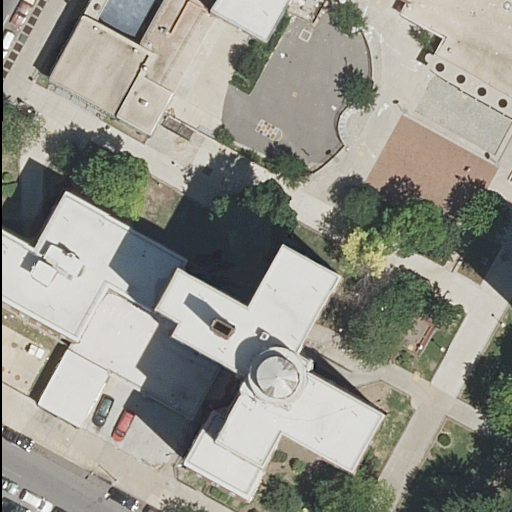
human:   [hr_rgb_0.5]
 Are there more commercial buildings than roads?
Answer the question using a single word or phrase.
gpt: no

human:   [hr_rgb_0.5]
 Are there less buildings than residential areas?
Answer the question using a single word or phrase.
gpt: no

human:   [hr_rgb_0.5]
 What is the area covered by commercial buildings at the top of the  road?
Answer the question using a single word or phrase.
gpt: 0m2

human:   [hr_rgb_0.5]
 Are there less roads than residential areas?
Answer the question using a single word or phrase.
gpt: no

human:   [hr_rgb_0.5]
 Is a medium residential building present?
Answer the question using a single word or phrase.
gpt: yes

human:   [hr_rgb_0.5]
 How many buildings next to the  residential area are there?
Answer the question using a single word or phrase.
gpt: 2

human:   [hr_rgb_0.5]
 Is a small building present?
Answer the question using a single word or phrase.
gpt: no

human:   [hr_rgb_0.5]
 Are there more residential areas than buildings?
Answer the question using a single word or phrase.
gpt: no

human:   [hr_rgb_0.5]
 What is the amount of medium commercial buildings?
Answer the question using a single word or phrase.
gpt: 0

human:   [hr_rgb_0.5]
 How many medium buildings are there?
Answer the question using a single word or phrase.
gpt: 1

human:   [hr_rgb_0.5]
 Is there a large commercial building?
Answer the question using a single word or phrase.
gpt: no

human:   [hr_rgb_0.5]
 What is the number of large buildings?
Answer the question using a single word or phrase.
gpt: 1

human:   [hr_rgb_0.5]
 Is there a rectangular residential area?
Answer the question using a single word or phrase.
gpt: yes

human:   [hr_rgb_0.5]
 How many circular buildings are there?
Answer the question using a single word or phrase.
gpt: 0

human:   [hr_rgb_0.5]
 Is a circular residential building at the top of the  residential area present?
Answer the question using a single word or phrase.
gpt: no

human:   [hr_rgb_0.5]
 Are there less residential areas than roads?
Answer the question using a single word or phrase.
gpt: no

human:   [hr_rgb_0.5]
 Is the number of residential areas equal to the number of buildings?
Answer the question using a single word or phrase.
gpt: no

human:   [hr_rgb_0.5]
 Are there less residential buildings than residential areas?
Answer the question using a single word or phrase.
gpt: no

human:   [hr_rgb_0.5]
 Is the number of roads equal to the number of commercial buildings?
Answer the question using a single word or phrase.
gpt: no

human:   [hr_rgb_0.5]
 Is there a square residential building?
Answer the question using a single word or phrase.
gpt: no

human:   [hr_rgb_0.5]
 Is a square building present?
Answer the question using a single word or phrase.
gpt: no

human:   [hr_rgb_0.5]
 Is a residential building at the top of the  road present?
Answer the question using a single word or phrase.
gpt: yes

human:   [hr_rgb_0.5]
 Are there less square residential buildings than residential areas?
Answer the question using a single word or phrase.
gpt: yes

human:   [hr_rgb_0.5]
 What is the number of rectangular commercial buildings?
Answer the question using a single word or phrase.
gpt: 0

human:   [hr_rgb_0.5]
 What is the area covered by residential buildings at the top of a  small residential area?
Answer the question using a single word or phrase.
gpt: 0m2

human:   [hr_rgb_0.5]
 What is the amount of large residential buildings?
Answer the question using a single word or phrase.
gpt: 1

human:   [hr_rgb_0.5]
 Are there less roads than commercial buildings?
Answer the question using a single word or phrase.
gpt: no

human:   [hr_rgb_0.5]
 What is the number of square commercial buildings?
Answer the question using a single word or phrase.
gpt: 0

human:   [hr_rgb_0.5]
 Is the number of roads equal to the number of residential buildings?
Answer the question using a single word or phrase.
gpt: no

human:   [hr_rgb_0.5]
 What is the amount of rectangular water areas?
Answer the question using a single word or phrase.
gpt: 0

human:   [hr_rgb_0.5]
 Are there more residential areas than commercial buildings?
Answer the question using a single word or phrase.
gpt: yes

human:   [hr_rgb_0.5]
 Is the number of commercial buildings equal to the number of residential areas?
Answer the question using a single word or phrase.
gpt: no

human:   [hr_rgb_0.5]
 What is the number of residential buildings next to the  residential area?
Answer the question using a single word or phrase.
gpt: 2

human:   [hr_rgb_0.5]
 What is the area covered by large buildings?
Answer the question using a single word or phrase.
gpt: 2171m2

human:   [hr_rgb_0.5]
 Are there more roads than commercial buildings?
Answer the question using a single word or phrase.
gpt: yes

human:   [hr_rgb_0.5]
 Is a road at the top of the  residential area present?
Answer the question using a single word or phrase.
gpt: no